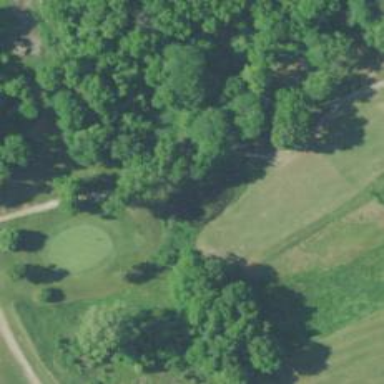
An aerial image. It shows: Service road that includes bridge over golf cart path.